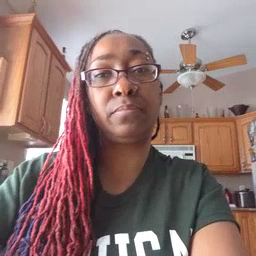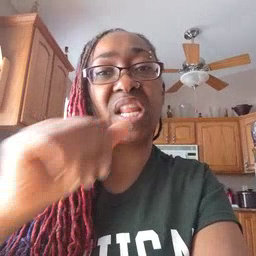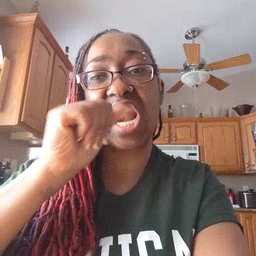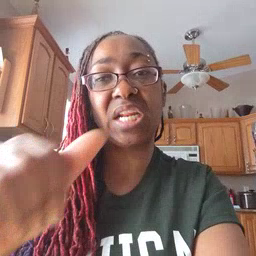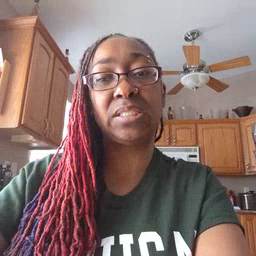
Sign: nuts